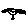
Label: bird